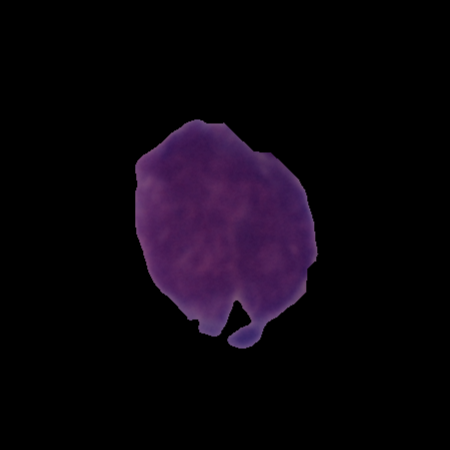
Label: cancer